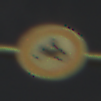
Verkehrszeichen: VerbotKraftraeder
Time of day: Night
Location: Outdoor (Urban)
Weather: PartlyCloudy
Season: NotSpecified
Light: Artificial